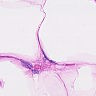
Metastatic tissue present: no